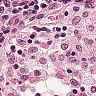
Metastatic tissue present: no